Question: I have an iPhone SDK project that is supposed to build a static library for both the simulator and the ARM processor and then combine the two into a universal library.
Heretofore, I was using iPhone SDK 3+ and accomplished this by creating a separate target for each, one simulator and one ARM, and then making a third target that combines them using a shell script. The deployment targets/build settings for each of the constituent targets are set to their respective architectures, etc. Also, iPhone SDK 3+ allowed me to select "Base SDK" from the drop down menu in the upper-left corner of the main XCode window.
Everything worked famously--then I upgraded to SDK 4.
Now, there is no "Base SDK" listing in the drop down menu in the upper-left. Also, the compiler seems to ignore the target deployment settings entirely. Even though one of the targets is set to "iPhone Device" and the other is set to "iPhone Simulator", they still build as whatever is set in the drop down menu.
In case I've not been clear enough, here is the offending aforementioned menu we all know and love:

Once again, in SDK 3 everything worked perfectly. Now in SDK 4, if it's set to "Device" I get two libraries built for ARM. If it's set to simulator, I get two libraries built for the simulator.
Anybody know of a workaround for this bullhonkey?
Thanks much.
UPDATE: the "xcodebuild" command line tool still works, that is to say it will build the correct architecture according to each target's deployment parameters.
Thus, rather than using XCode's GUI to build, I can use a shell script that calls xcodebuild like so:
It'd still be nice to find a real solution, but this will get the job done for now.
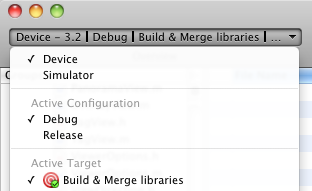
Answer: Yeah, Apple seems to be frobbing all the XCode controls and options. It's gotten to the point that I don't install Beta SDKs at all or GM/public SDKs if I'm close to finishing an app. I the upgrade will break something.
Anyway, you should be able to create an External Target or Shell Script Target that builds each and links the libs together. I have a similar shell script for my bag-o-tricks library. In the XCode Project settings, I have set the BaseSDK to the iPhone Device 4.0 SDK. The build script looks roughly like:
'''
xcodebuild -parallelizeTargets -configuration Debug -sdk iphoneos4.0 -target StaticLibs
xcodebuild -parallelizeTargets -configuration Debug -sdk iphonesimulator4.0 -target StaticLibs
xcodebuild -parallelizeTargets -configuration Release -sdk iphoneos4.0 -target StaticLibs
xcodebuild -parallelizeTargets -configuration Release -sdk iphonesimulator4.0 -target StaticLibs
mkdir -p build/Debug-dist build/Release-dist
lipo build/Debug-iphoneos/libfoo.a build/Debug-iphonesimulator/libfoo.a -create -output build/Debug-dist/libfoo.a
lipo build/Release-iphoneos/libfoo.a build/Release-iphonesimulator/libfoo.a -create -output build/Release-dist/libfoo.a
'''
OK, I confess, this is an unrolled version. My script has a bunch of 'for thing in ${LIST_OF_STUFF}; do ...' loops to better automated the builds, copy all the include files, and roll up a whole SDK.
I submitted a <URL> to automate the creation of an SDK for them. If you use this patch as a reference, remove the 'GCC_VERSION' key/value pair from the SDKSettings.plist or apps building against it will fail.